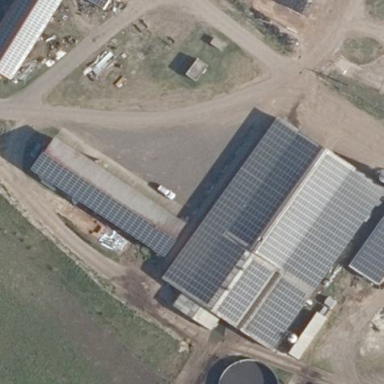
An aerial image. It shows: Small solar photovoltaic panel generator inside building.